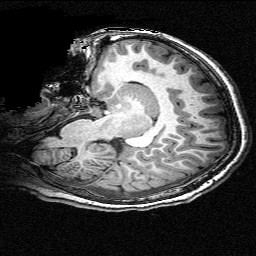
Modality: T1w
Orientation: sagittal
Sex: female
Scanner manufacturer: siemens
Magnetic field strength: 3 T
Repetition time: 2.3 s
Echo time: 0.00336 s